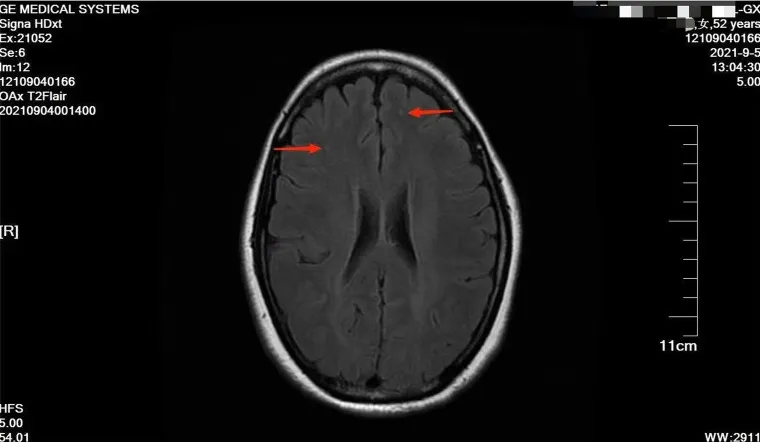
MRI T2 flare showed bilateral frontal lobe chronic small ischemic focus.
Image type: radiology (mri)